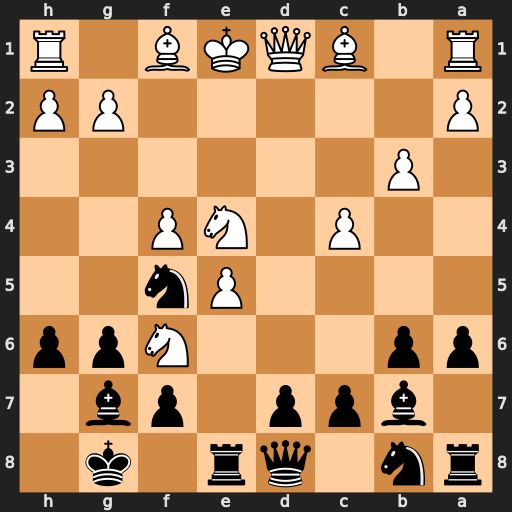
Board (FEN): rn1qr1k1/1bpp1pb1/pp3Npp/4Pn2/2P1NP2/1P6/P5PP/R1BQKB1R
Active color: b
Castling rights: KQ
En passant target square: -
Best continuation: Bxf6 Nxf6+ Qxf6